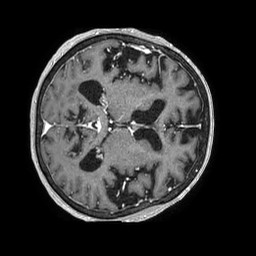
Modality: T1w
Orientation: axial
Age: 83
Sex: female
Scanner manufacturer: philips
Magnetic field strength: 1.5 T
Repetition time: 0.007832 s
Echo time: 0.003679 s